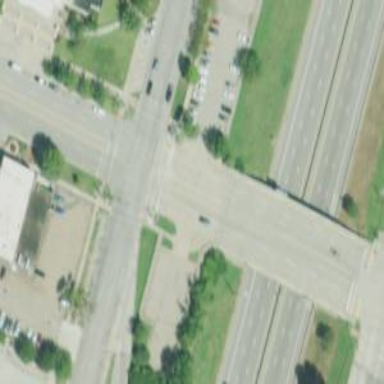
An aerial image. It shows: Solid stop line on the road.